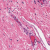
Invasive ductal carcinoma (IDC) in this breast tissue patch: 0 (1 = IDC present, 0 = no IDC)